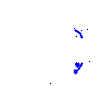
Particle: kaon